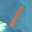
Label: 1